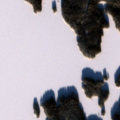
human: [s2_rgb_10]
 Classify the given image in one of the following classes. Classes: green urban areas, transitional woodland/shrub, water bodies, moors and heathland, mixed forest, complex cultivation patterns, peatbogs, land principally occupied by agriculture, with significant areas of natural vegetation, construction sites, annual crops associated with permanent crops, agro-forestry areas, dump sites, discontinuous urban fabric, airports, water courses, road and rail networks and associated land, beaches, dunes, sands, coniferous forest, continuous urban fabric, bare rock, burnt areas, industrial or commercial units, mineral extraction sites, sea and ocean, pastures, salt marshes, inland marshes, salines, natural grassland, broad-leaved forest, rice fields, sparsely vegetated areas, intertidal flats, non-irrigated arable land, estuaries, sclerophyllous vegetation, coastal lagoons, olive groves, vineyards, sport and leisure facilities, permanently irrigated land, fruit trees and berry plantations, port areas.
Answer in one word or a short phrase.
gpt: coniferous forest, water bodies